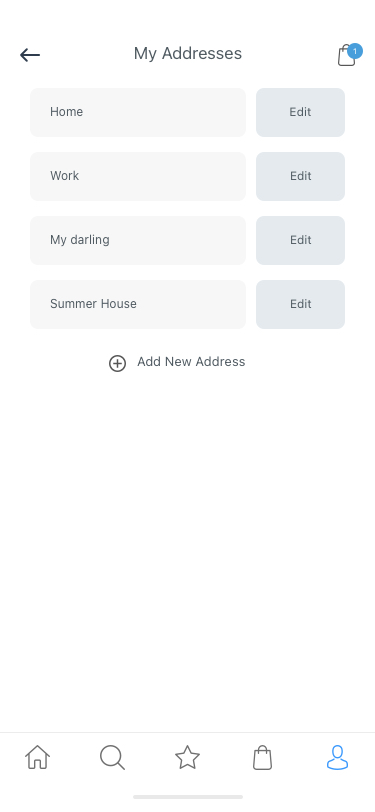
Text in this UI design:
Add New Address
Summer House
Edit
My darling
Edit
Work
Edit
Home
Edit
1
My Addresses